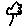
Label: tree